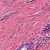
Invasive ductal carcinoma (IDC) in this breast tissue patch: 0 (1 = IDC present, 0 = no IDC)